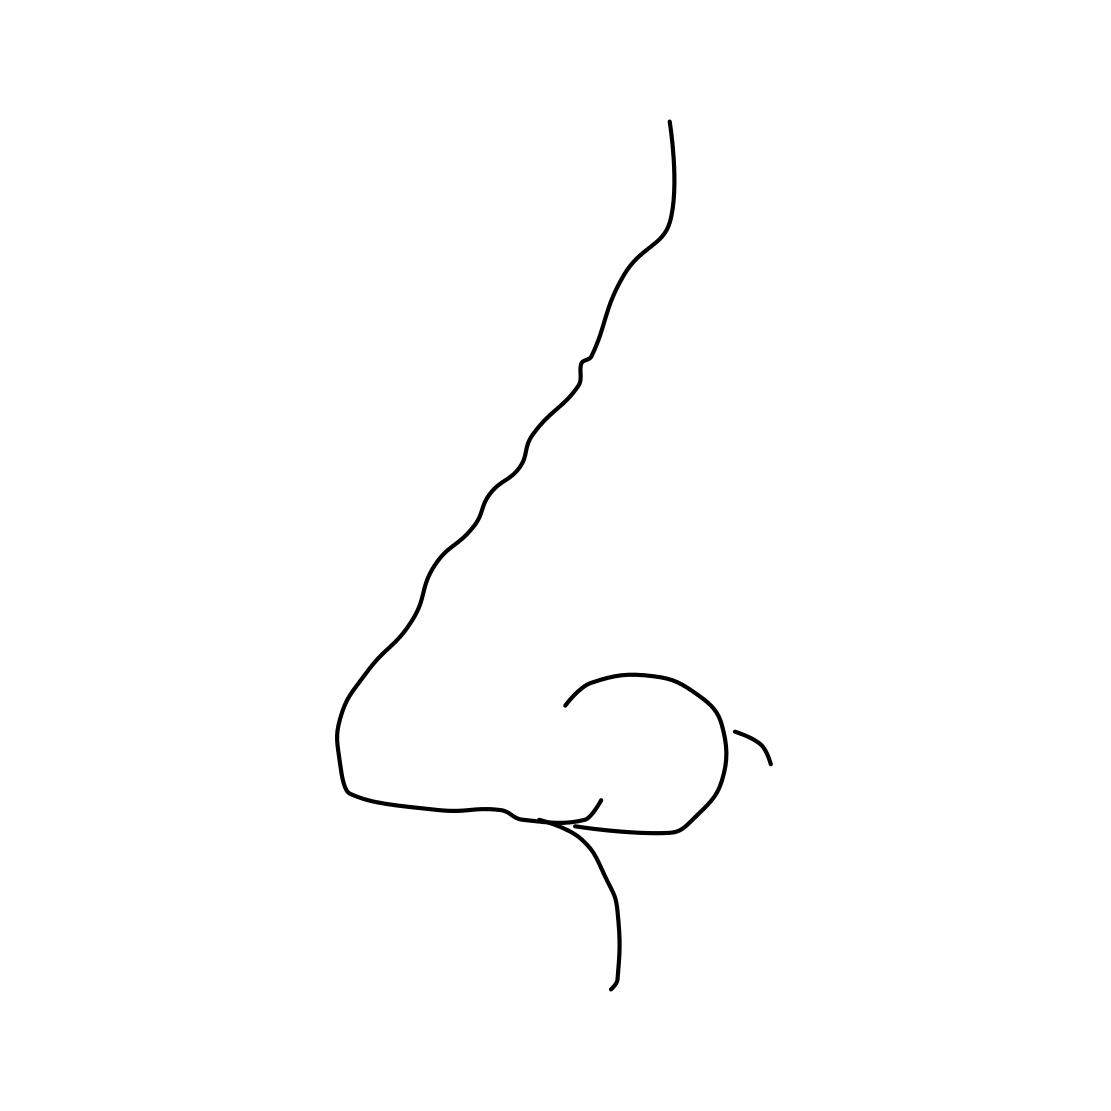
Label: nose